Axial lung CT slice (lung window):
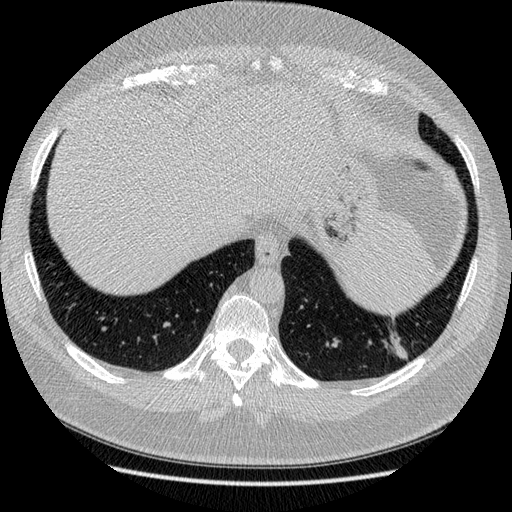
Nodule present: yes
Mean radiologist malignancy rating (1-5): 3.25